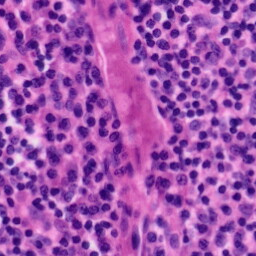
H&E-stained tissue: Tonsil